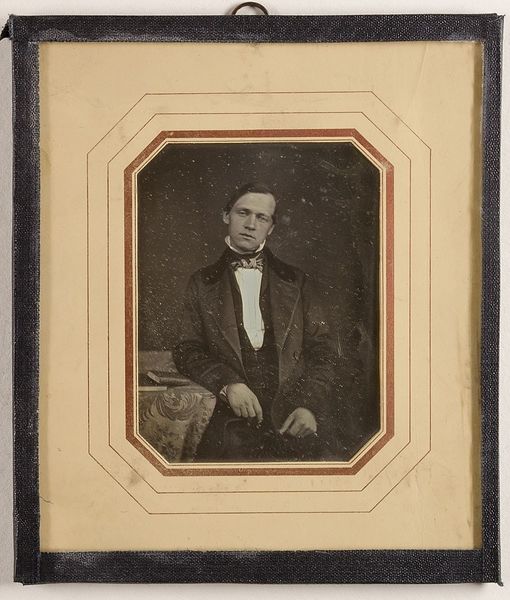
Titel: Unbekannter junger Mann
Standort: Hamburg
Institution: Museum für Kunst und Gewerbe Hamburg
Schlagwörter: mann, portrait, figur, foto, fotografie, photographie, photo, lichtbild, daguerreotypie, bildwerke, angewandte und bildende kunst, hessische systematik, porträt, porträtfotografie, porträtphotographie, hüftbild